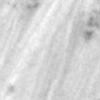
Label: change